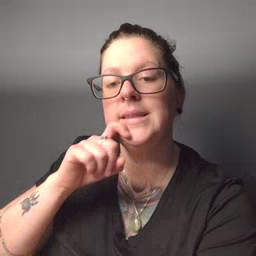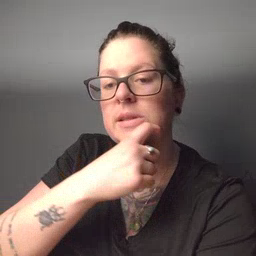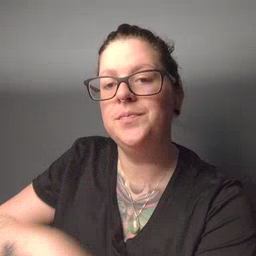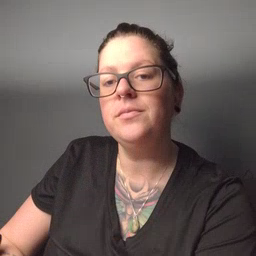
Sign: cereal